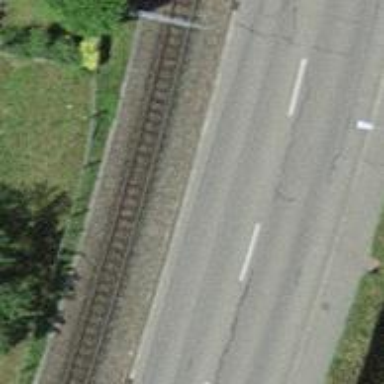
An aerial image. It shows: Narrow-gauge railway track electrified by contact line.